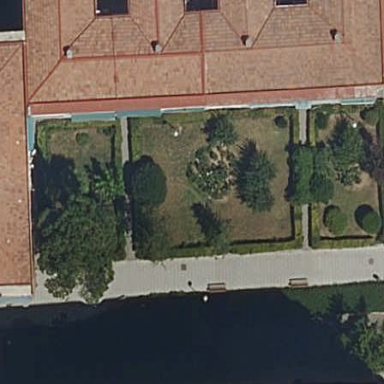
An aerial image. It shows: Garden area designated for leisure land.